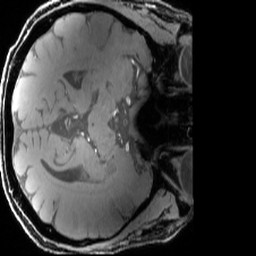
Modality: T1w
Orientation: axial
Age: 69
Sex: female
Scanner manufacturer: siemens
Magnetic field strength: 7 T
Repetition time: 4.3 s
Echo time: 0.00227 s